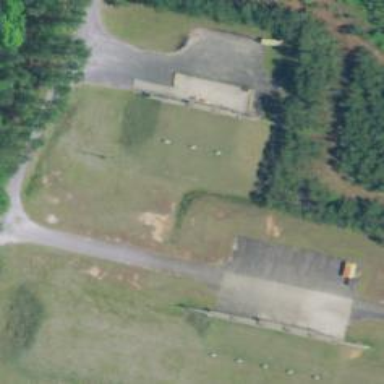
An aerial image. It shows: Military bunker.